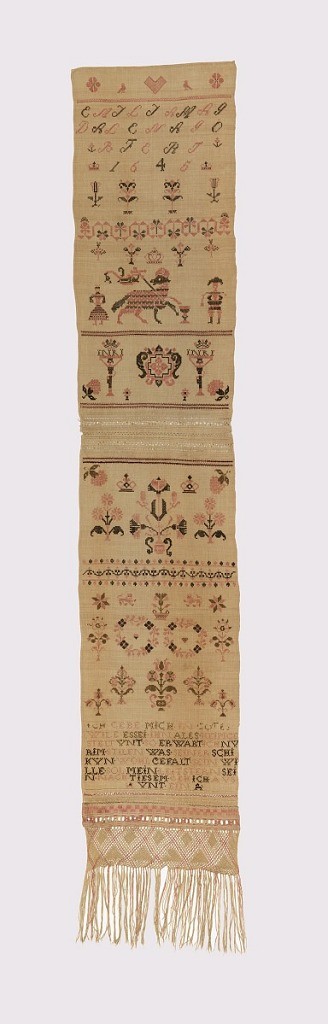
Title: Sampler
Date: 19th century
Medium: silk and cotton embroidery on linen foundation Technique: embroidered in cross, long-armed cross, and overcasting stitches on plain weave foundation
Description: Long narrow sampler dated 1645 near the top.  Motifs include the Sibmacher agn-- dei near the op.  Probably made following a 19th century pattern book.  Two lengths sewn together with decorative needle-made join.  Third short length of twill damask attached with attached braided fringe.